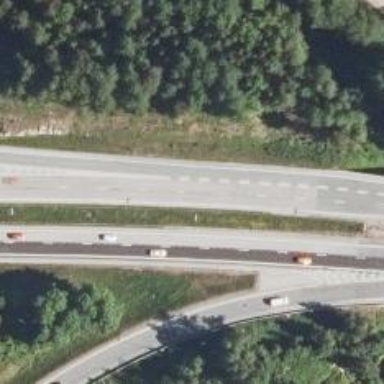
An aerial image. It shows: Asphalt motorway.